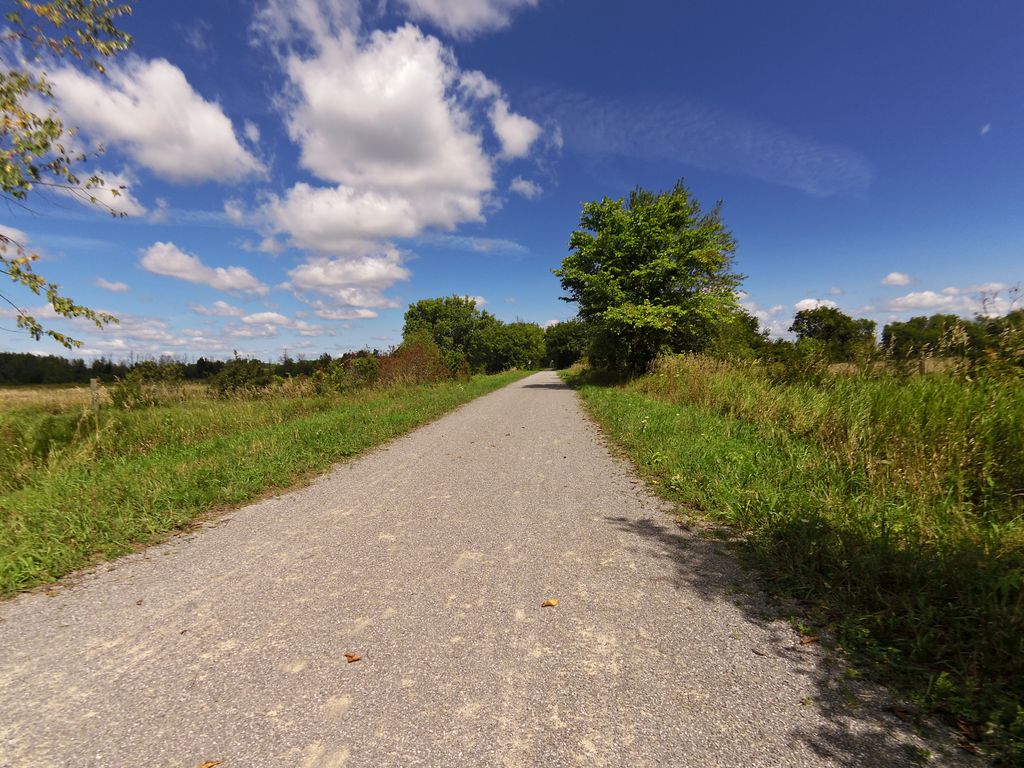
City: ottawa-gatineau